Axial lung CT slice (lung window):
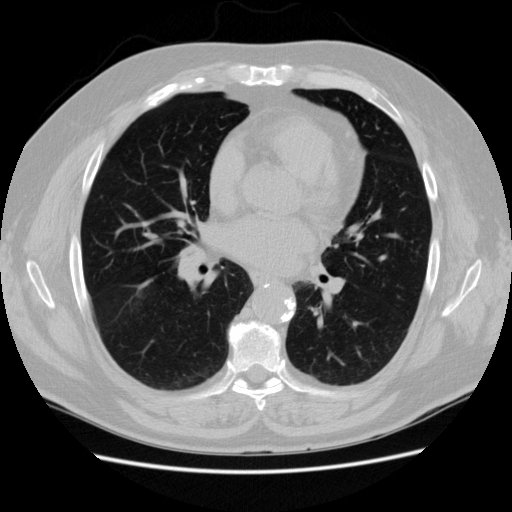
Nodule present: no